Question: I am using OpenGL/GLUT to implement Bresenham's line drawing algorithm and having some issues with seemingly arbitrary artifacts showing up. Here is an example:

Here is some code that I think may be relevant. I didn't include the code that populates the vertex buffer because I'm 99% sure it's right and have rewritten it. The problem came up one I started using the GLUT mouse callbacks.
'''
void Line::draw()
{
// Bind program and buffer
glUseProgram(program);
glBindBuffer(GL_ARRAY_BUFFER, vertexBuffer);
// Get position attribute location
GLuint vertexPosLoc = glGetAttribLocation(
program,
"position");
// Enable attribute
glEnableVertexAttribArray(vertexPosLoc);
// Associate vertex position with attribute
glVertexAttribPointer(vertexPosLoc, 2, GL_FLOAT, GL_FALSE, 0, 0);
glDrawArrays(GL_POINTS, 0, vertexDataSize);
// Reset the program
glDisableVertexAttribArray(vertexPosLoc);
glBindBuffer(GL_ARRAY_BUFFER, 0);
glUseProgram(0);
}
void display()
{
// Clear the color buffer and the depth buffer
glClear(GL_COLOR_BUFFER_BIT | GL_DEPTH_BUFFER_BIT);
vector<Line*>::iterator it;
for(it = lines.begin(); it < lines.end(); it++)
{
(*it)->draw();
}
// Draw the temporary line
if(line)
{
line->draw();
}
// Swap buffers
glutSwapBuffers();
}
void mouseClick(int button, int state, int x, int y)
{
int viewVals[4];
glGetIntegerv(GL_VIEWPORT, viewVals);
y = viewVals[3] - y;
if(button != GLUT_LEFT_BUTTON)
{
return;
}
if(state == GLUT_DOWN)
{
x1 = x;
y1 = y;
}
else
{
lines.push_back(line);
line = NULL;
}
glutPostRedisplay();
}
void mouseMotion(int x, int y)
{
int viewVals[4];
glGetIntegerv(GL_VIEWPORT, viewVals);
y = viewVals[3] - y;
// Delete the previous line
delete line;
// Create a new line
line = new Line(x1,y1,x,y);
line->setProgram(program);
glutPostRedisplay();
}
'''
The idea is that you click a point and the line goes from that point to the point you release. Before I added that functionality along with the 'glutPostRedisplay()' calls, the line drawing seemed to work fine.
In the above picture, the line that was intended to be drawn was the one on the left. It worked, but other artifacts appeared. They aren't in the vertex buffer either, I've checked.
Any ideas where they are coming from?
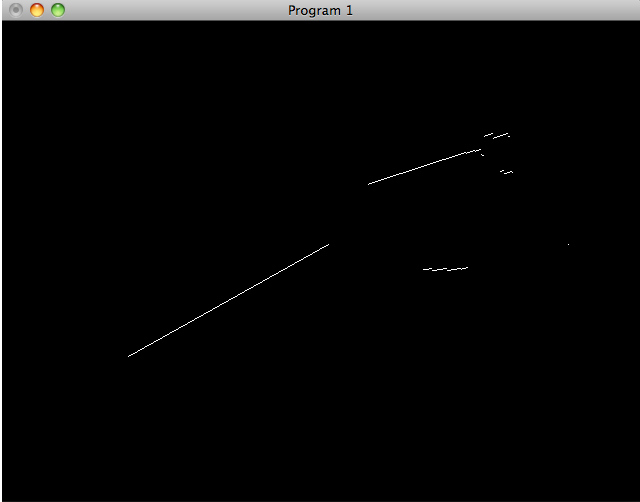
Answer: The third parameter to 'glDrawArrays()' should be the number of . Are you perhaps passing the number of floats?
(This would cause you to draw twice as many points as you intend, since each vertex in the buffer has two float values. The extra points would have junk values.)